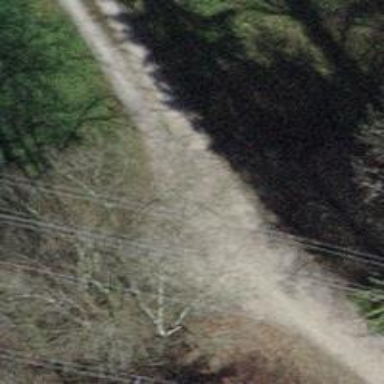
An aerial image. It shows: Track with grade 2 gravel surface.